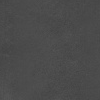
Atmospheric dust classification: dusty